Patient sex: M
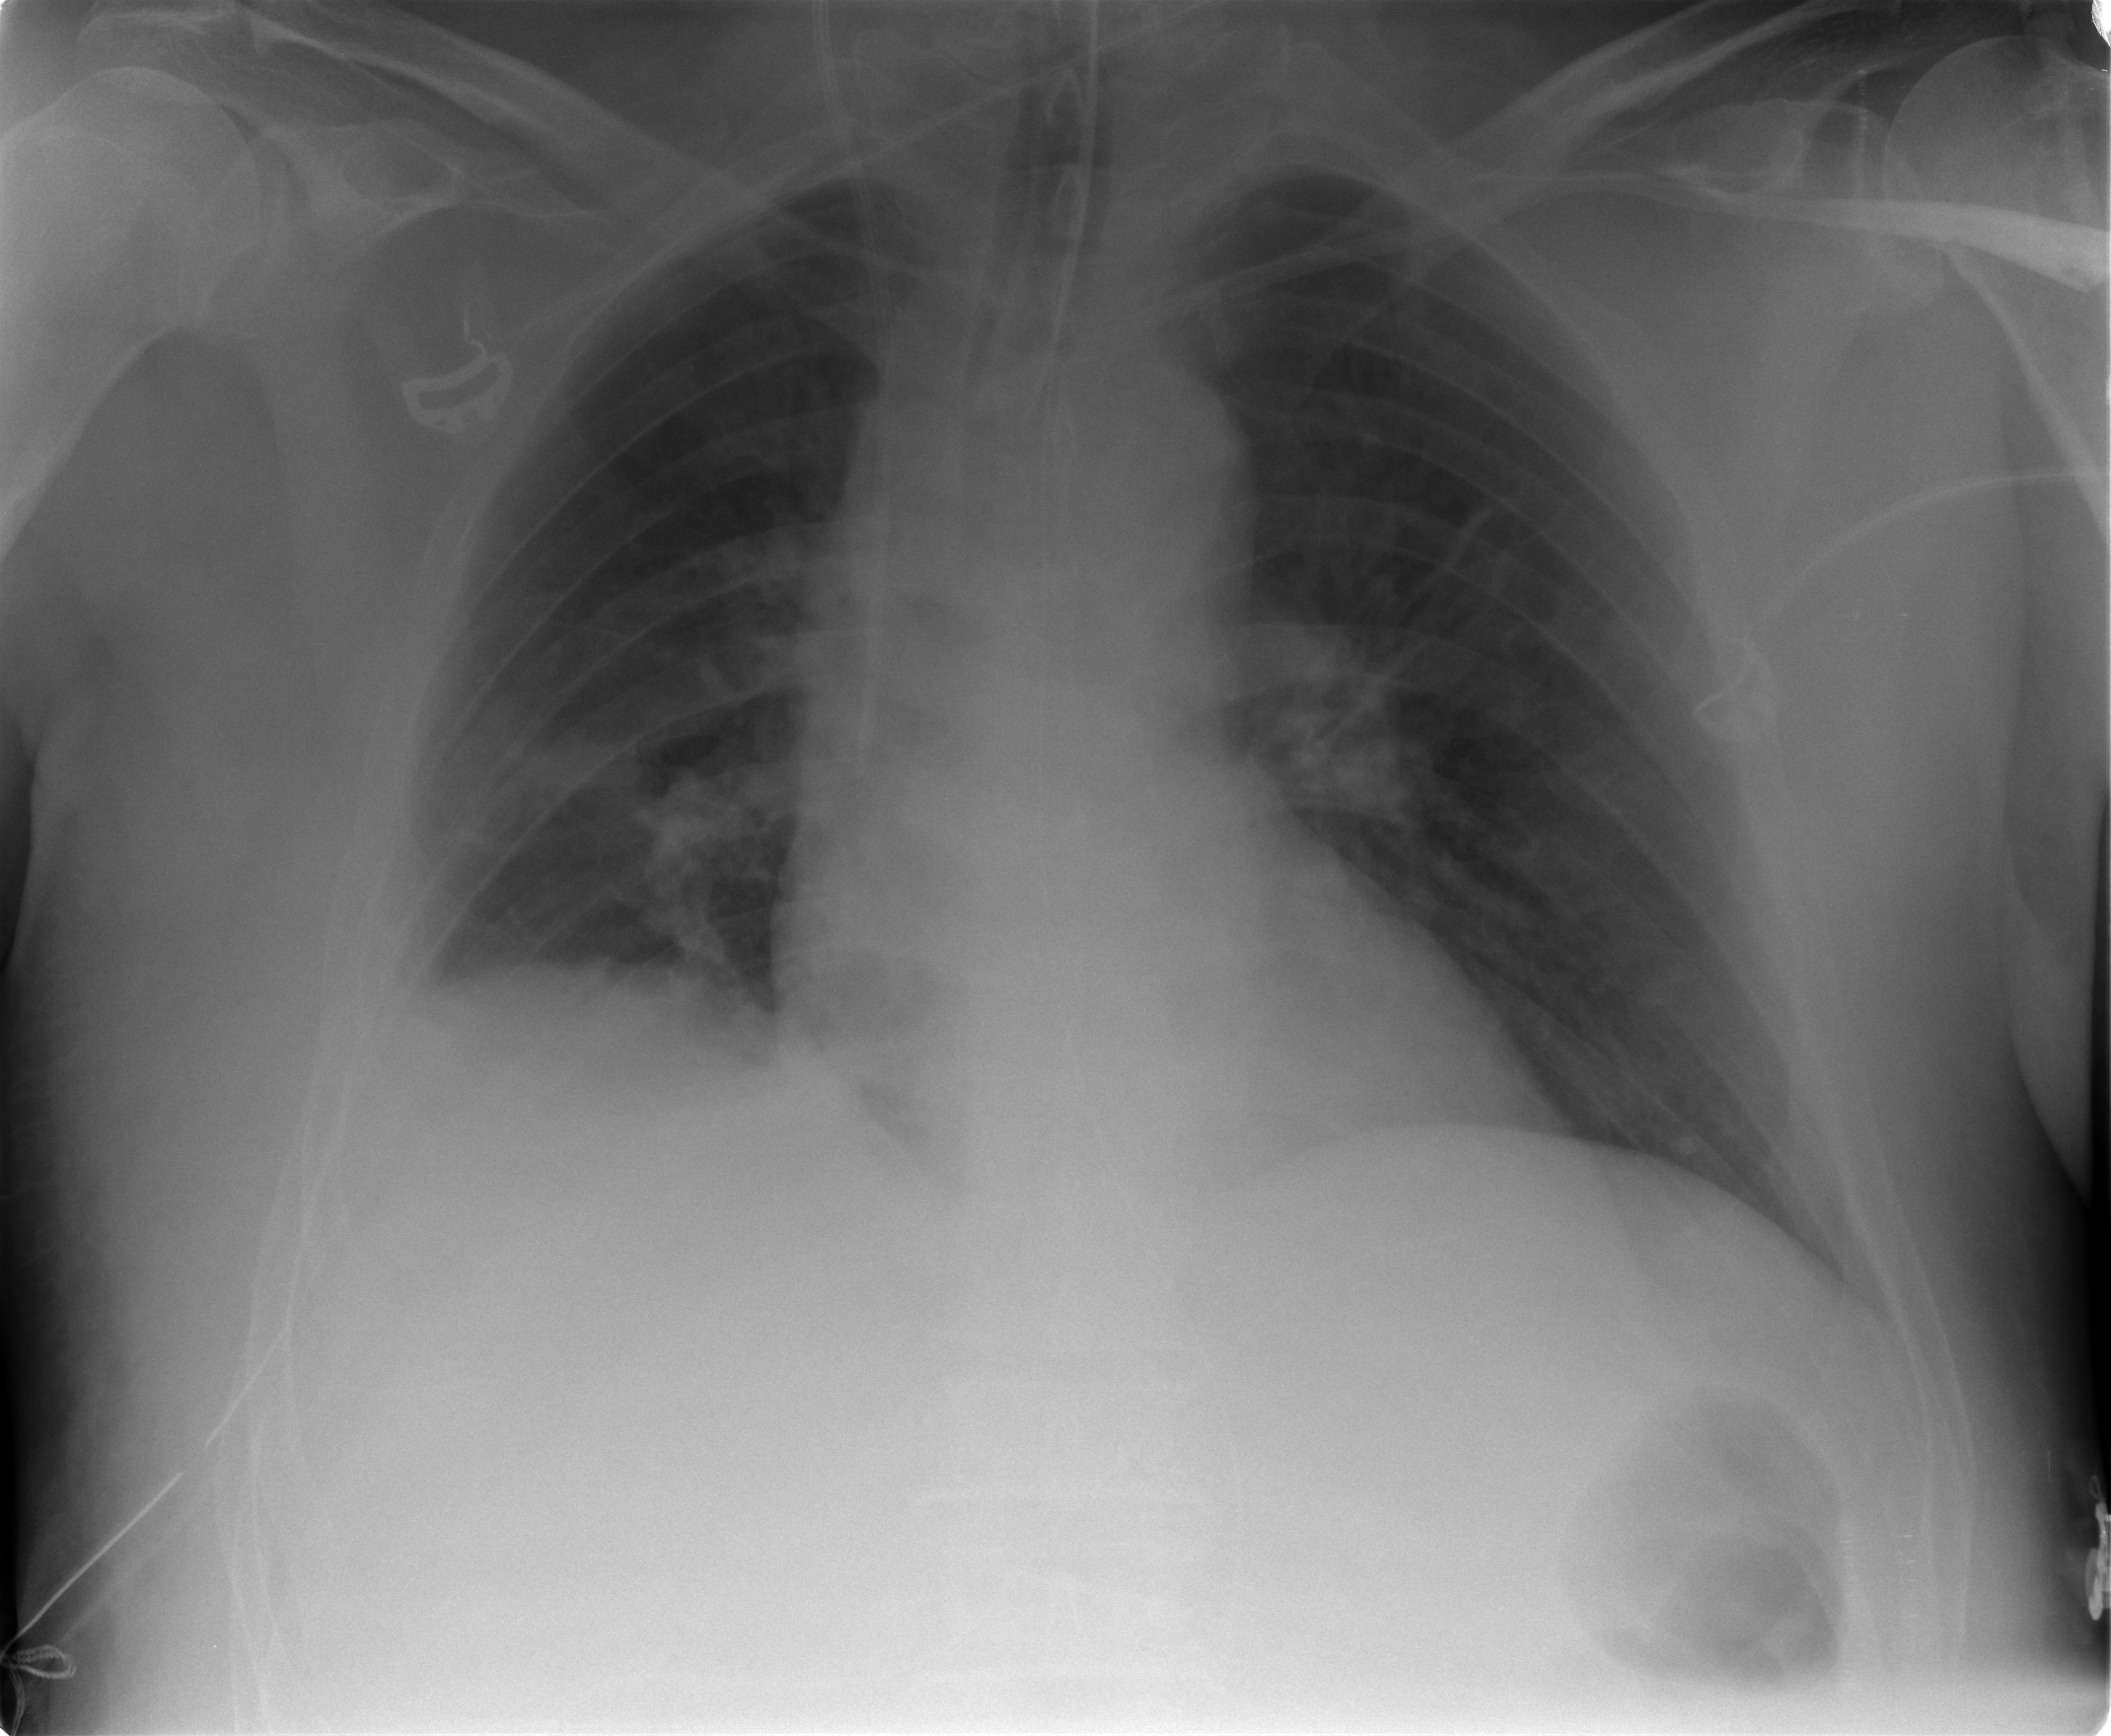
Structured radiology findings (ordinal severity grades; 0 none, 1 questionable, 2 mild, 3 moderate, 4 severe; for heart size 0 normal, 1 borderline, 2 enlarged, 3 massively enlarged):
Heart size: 0
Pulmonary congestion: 1
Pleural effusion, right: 1
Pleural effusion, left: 0
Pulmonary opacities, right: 1
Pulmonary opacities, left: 1
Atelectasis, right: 2
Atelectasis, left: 0